Question: I have a couple of days with this problem and I've read a lot about it ... but I can not fix it.
After updating android studio, I jump the following error:
UNEXPECTED TOP-LEVEL EXCEPTION
now I know it's a error shown When you are using different versions of the same library.
the problem is that I can not fix it, I'm not repeating any library or using different versions of the same library...
I updated "Play Services" to the latest version available today, "7.3.0" ... but without success.
I read that jar libraries used, in project folder "libs", must also be considered, but I do not know how to do it.
I read a lot of links about it, including <URL>... but I do not understand how to fix it.
These are my dependencies:
'''
apply plugin: 'com.android.application'
repositories {
mavenCentral()
flatDir {
dirs 'libs'
}
}
android {
compileSdkVersion 21
buildToolsVersion "21.1.2"
defaultConfig {
applicationId "vision.com.tree.one"
minSdkVersion 16
targetSdkVersion 21
versionCode 24
versionName "5.0.2"
}
buildTypes {
release {
minifyEnabled true
proguardFiles getDefaultProguardFile('proguard-android.txt'), 'proguard-rules.pro'
}
}
}
dependencies {
compile fileTree(dir: 'libs', include: ['*.jar'])
compile 'com.android.support:appcompat-v7:22.1.1'
compile 'com.android.support:cardview-v7:21.0.+'
compile 'com.android.support:recyclerview-v7:21.0.+'
compile 'com.flaviofaria:kenburnsview:1.0.6'
compile 'com.google.android.gms:play-services:7.3.0'
compile 'com.nispok:snackbar:2.10.6'
compile 'com.getbase:floatingactionbutton:1.9.0'
compile 'com.parse.bolts:bolts-android:1.+'
compile 'com.skyfishjy.ripplebackground:library:1.0.1'
compile(name: 'viewpi', ext: 'aar')
compile files('libs/easyanimation.jar')
compile files('libs/YouTubeAndroidPlayerApi.jar')
compile files('libs/commons-net-3.2.jar')
compile files('libs/Parse-1.9.1.jar')
}
'''
And this my libs folder:

I guess this happens with my other projects and the next time you update android studio.
I would like to understand how to fix it.
I appreciate any help.
Greetings.
'''
**Add error information:**
4 errors; aborting
Error:Execution failed for task ':app:dexDebug'.
> com.android.ide.common.internal.LoggedErrorException: Failed to run command:
/Users/Sergio/android-sdks/build-tools/21.1.2/dx --dex --no-optimize --output /Users/Sergio/AndroidStudioProjects/Proyectos Android/AS/Vision/app/build/intermediates/dex/debug --input-list=/Users/Sergio/AndroidStudioProjects/Proyectos Android/AS/Vision/app/build/intermediates/tmp/dex/debug/inputList.txt
Error Code:
1
Output:
UNEXPECTED TOP-LEVEL EXCEPTION:
com.android.dx.cf.iface.ParseException: class name (adapters/Adapter_concursos$ViewHolder) does not match path (adapters/Adapter_concursos$ViewHolder (1).class)
at com.android.dx.cf.direct.DirectClassFile.parse0(DirectClassFile.java:520)
at com.android.dx.cf.direct.DirectClassFile.parse(DirectClassFile.java:406)
at com.android.dx.cf.direct.DirectClassFile.parseToInterfacesIfNecessary(DirectClassFile.java:388)
at com.android.dx.cf.direct.DirectClassFile.getMagic(DirectClassFile.java:251)
at com.android.dx.command.dexer.Main.processClass(Main.java:704)
at com.android.dx.command.dexer.Main.processFileBytes(Main.java:673)
at com.android.dx.command.dexer.Main.access$300(Main.java:83)
at com.android.dx.command.dexer.Main$1.processFileBytes(Main.java:602)
at com.android.dx.cf.direct.ClassPathOpener.processOne(ClassPathOpener.java:170)
at com.android.dx.cf.direct.ClassPathOpener.processDirectory(ClassPathOpener.java:229)
at com.android.dx.cf.direct.ClassPathOpener.processOne(ClassPathOpener.java:158)
at com.android.dx.cf.direct.ClassPathOpener.processDirectory(ClassPathOpener.java:229)
at com.android.dx.cf.direct.ClassPathOpener.processOne(ClassPathOpener.java:158)
at com.android.dx.cf.direct.ClassPathOpener.process(ClassPathOpener.java:144)
at com.android.dx.command.dexer.Main.processOne(Main.java:632)
at com.android.dx.command.dexer.Main.processAllFiles(Main.java:510)
at com.android.dx.command.dexer.Main.runMonoDex(Main.java:280)
at com.android.dx.command.dexer.Main.run(Main.java:246)
at com.android.dx.command.dexer.Main.main(Main.java:215)
at com.android.dx.command.Main.main(Main.java:106)
...while parsing adapters/Adapter_concursos$ViewHolder (1).class
'''
The error is repeated four times
Thanks.
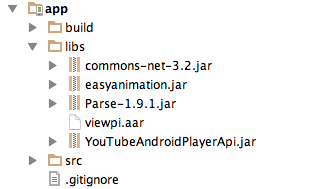
Answer: I've fixed . If can help someone , this line:
'''
compile fileTree(dir: 'libs', include: ['*.jar'])
'''
...it was doubling the jar.
remove that line and declare the jars in the dependencies:
'''
compile files('libs/easyanimation.jar')
compile files('libs/YouTubeAndroidPlayerApi.jar')
compile files('libs/commons-net-3.2.jar')
'''
etc...